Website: macys
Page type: customer-info-address
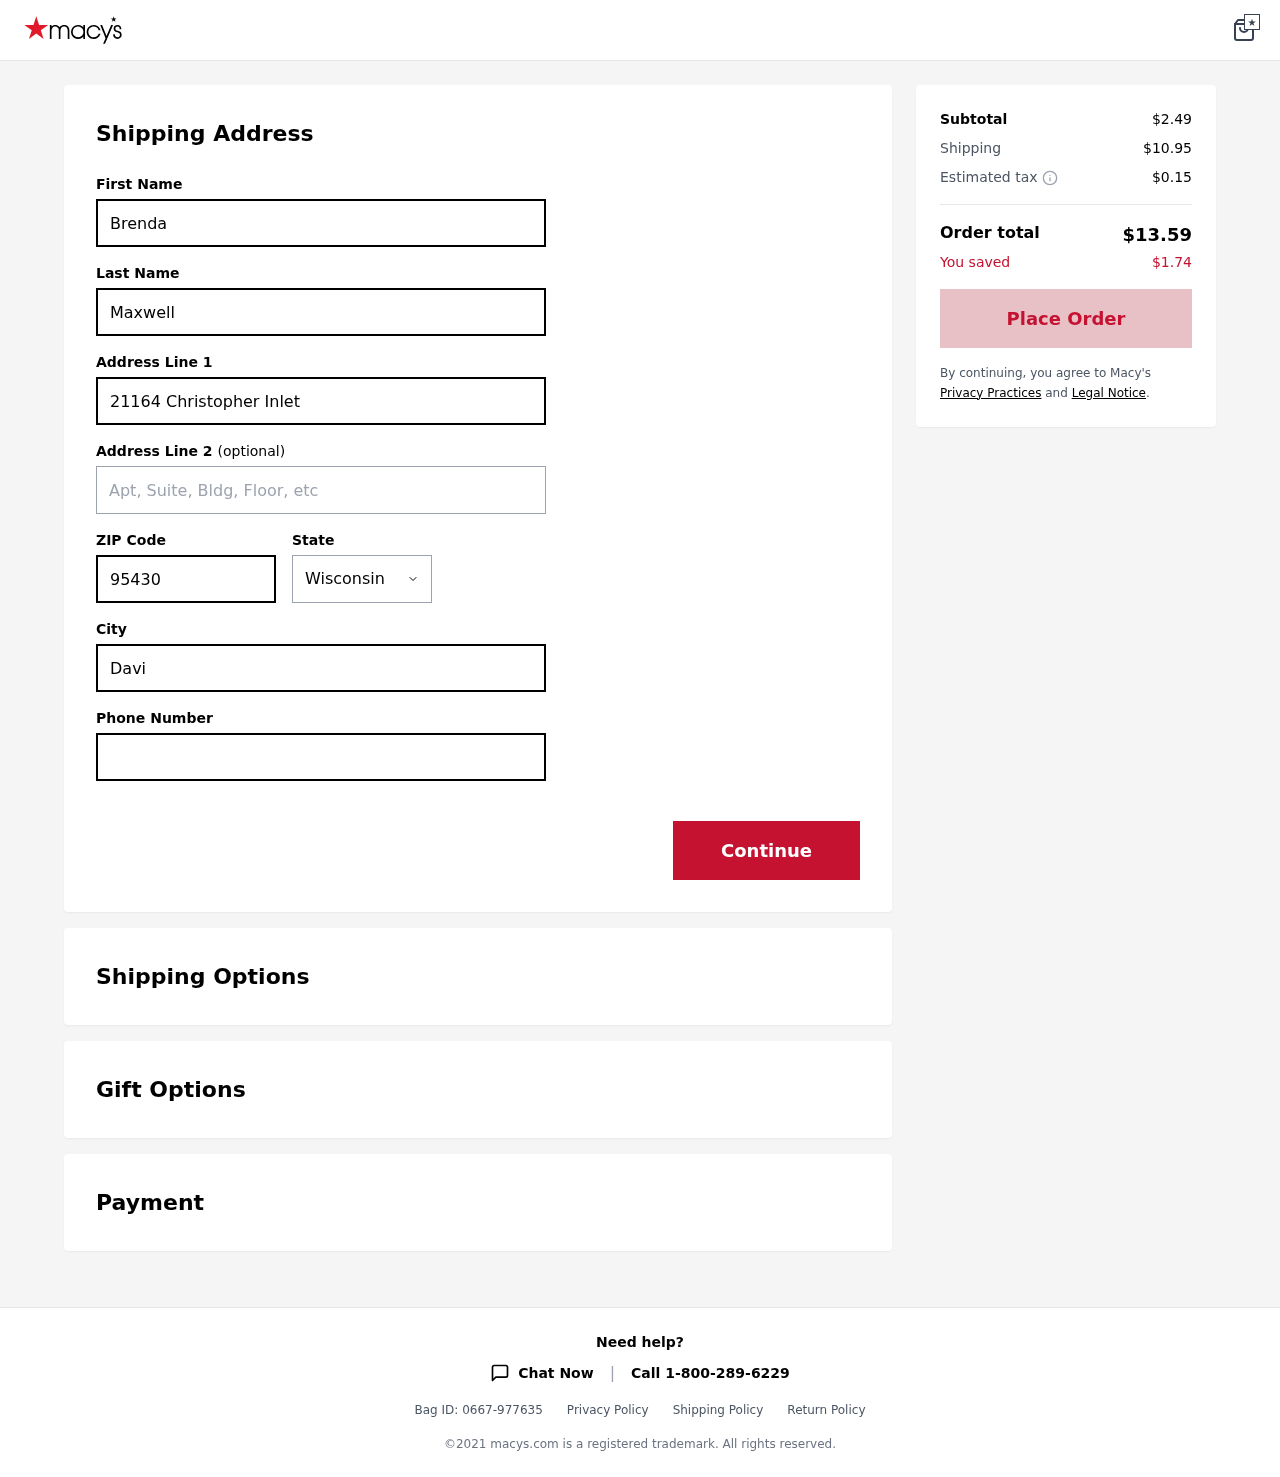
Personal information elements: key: PII_CITY
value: Davidborough
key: PII_FIRSTNAME
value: Brenda
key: PII_LASTNAME
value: Maxwell
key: PII_PHONE
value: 2164197233
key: PII_POSTCODE
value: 95430
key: PII_STATE
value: Wisconsin
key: PII_STREET
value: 21164 Christopher Inlet
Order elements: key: ORDER_SUBTOTAL
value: $2.49
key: ORDER_SHIPPING_COST
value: $10.95
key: ORDER_TAX
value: $0.15
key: ORDER_TOTAL
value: $13.59
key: ORDER_SAVINGS
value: $1.74